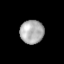
Tissue: lung
Cell type: Epithelial cells
Senescence score: 0.5434
Nuclear area (px): 551
Mean DAPI intensity: 172.907